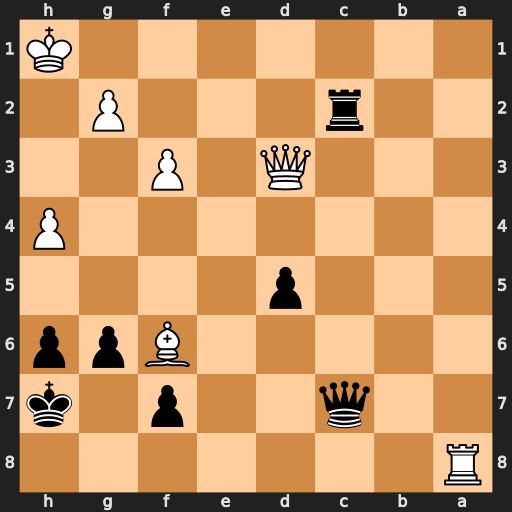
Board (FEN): R7/2q2p1k/5Bpp/3p4/7P/3Q1P2/2r3P1/7K
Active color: b
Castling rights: -
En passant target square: -
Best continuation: Rc1+ Qf1 Rxf1#